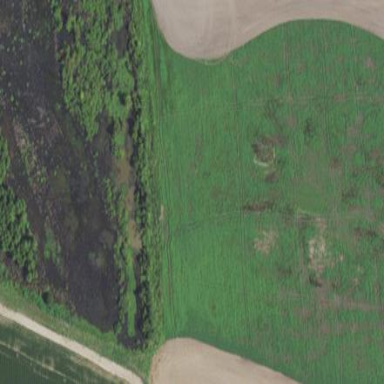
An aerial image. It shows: Fen wetland area.